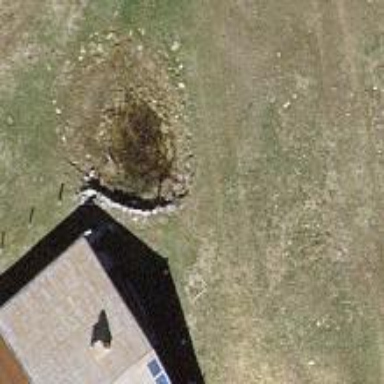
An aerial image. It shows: Dry stone wall barrier.